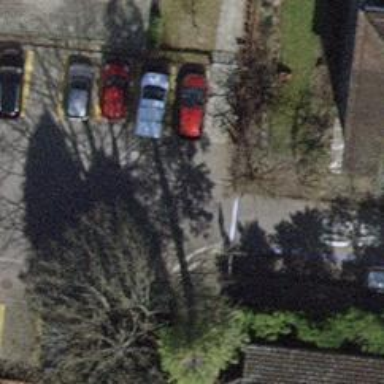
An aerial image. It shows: Footway made of paving stones.